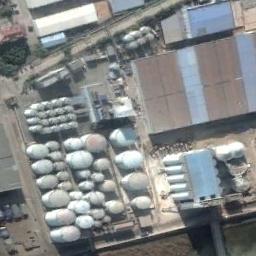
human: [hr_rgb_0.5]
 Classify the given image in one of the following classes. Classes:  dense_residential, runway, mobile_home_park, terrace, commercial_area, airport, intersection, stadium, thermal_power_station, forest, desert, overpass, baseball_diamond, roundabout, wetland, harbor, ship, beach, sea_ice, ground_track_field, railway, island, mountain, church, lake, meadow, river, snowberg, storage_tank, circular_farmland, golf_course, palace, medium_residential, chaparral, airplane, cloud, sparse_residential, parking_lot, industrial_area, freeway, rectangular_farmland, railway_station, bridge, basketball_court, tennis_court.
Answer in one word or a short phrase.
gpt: storage_tank